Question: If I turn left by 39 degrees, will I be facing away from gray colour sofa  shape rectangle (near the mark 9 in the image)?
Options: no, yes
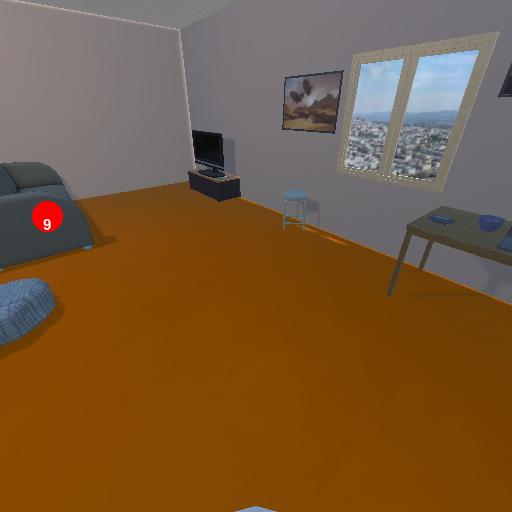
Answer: no